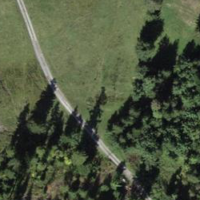
EUNIS habitat code: 25
Species observed at this site:
Plantago media